Aerial crown-view tile of a tropical tree (Barro Colorado Island, Panama), acquired 20240716:
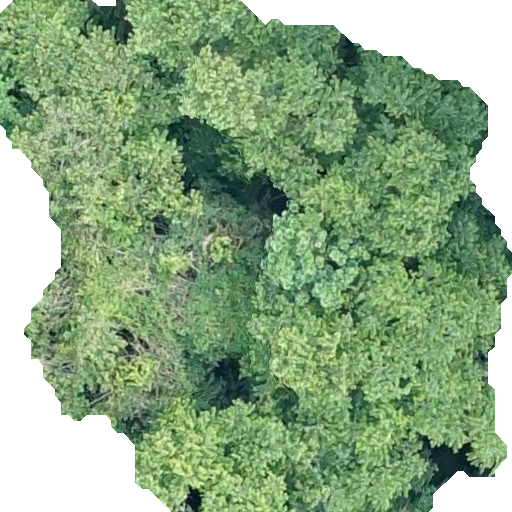
Species: Guazuma ulmifolia
GBIF accepted scientific name: Guazuma ulmifolia
Crown area: 372.027 m²